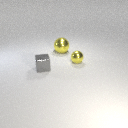
small gray metal cube to the left of large yellow metal sphere